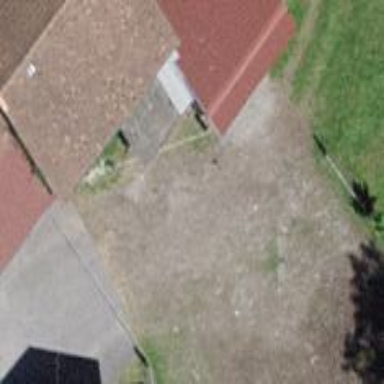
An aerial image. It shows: Barn.